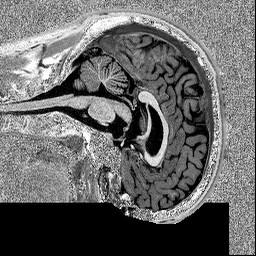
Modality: MP2RAGE
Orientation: sagittal
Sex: male